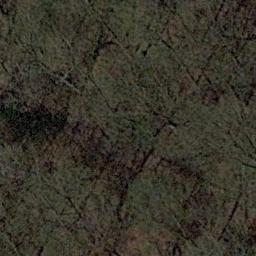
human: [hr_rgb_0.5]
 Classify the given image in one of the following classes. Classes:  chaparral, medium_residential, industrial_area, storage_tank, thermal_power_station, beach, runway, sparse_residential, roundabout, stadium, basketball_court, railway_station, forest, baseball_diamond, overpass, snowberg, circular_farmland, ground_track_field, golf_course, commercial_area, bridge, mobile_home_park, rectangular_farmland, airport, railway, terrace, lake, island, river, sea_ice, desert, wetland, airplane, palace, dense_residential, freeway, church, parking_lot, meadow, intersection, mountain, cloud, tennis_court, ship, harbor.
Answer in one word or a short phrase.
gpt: forest